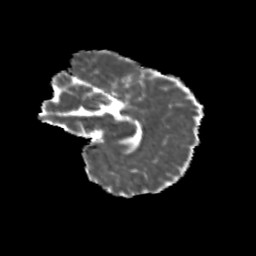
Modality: MD
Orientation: sagittal
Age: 10
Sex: male
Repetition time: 9.5 s
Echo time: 0.089 s